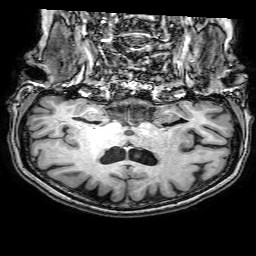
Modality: T1w
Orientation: sagittal
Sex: female
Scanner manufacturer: philips
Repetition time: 0.00808 s
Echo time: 0.00369 s